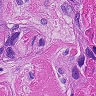
Metastatic tissue present: yes